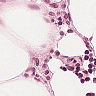
Metastatic tissue present: no